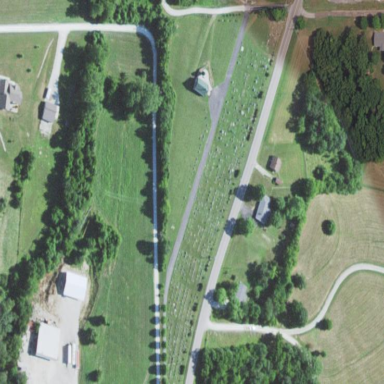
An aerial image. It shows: Cemetery.